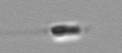
Label: flagellate_morphotype3